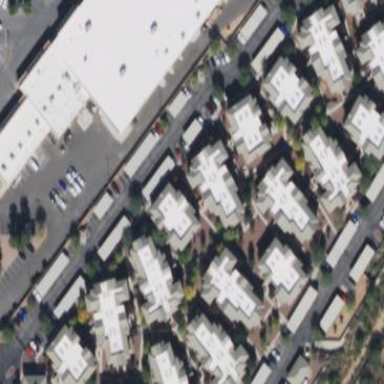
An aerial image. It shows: Residential area with apartments.